Field crop: maize
Growth stage: 2
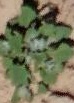
Species: chenopodium